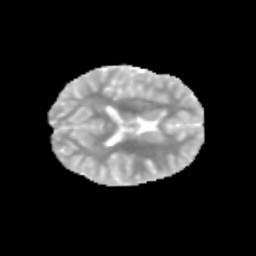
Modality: MD
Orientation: axial
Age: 11
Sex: female
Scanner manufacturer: siemens
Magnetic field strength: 3 T
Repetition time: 3.8 s
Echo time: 0.07 s